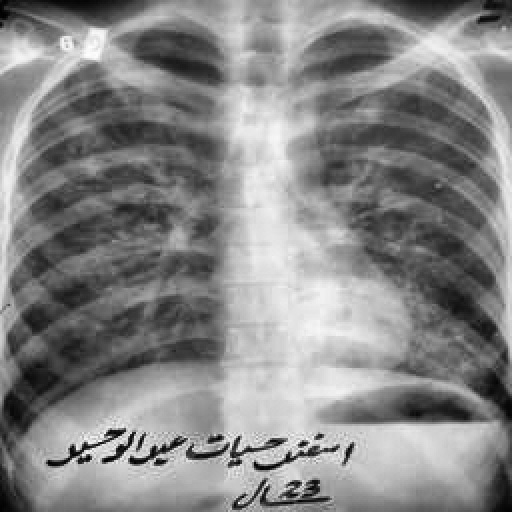
Finding: TUBERCULOSIS